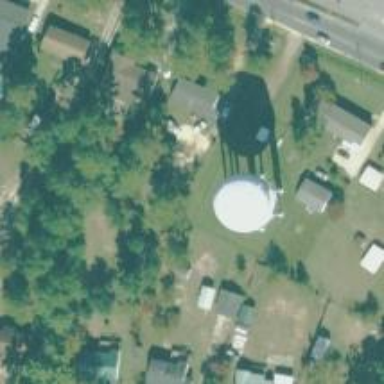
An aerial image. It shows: Water tower that is man-made.